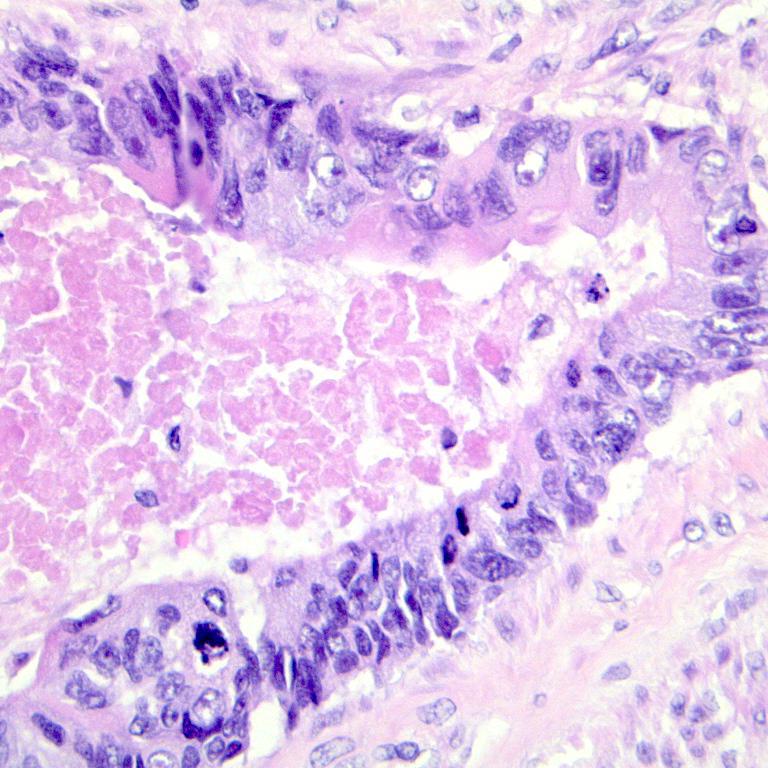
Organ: colon
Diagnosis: adenocarcinomas